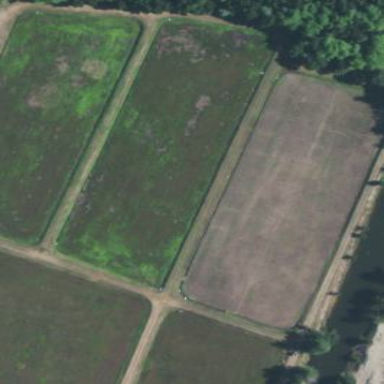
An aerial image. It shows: Farmland with cranberries as the crop.